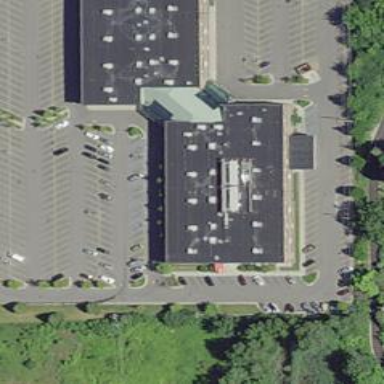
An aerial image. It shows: Healthcare clinic.